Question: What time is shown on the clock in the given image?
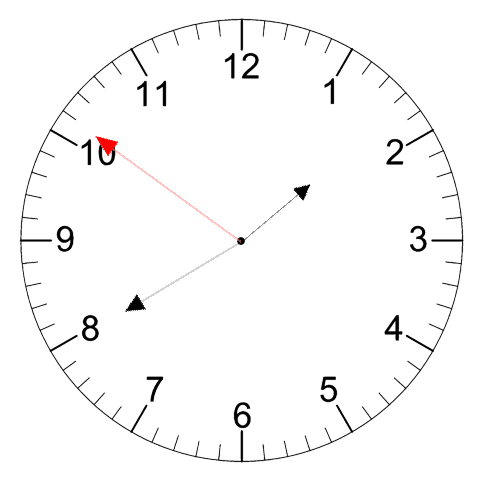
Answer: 01:39:51